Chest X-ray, AP view. Patient: 57 years old, sex M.
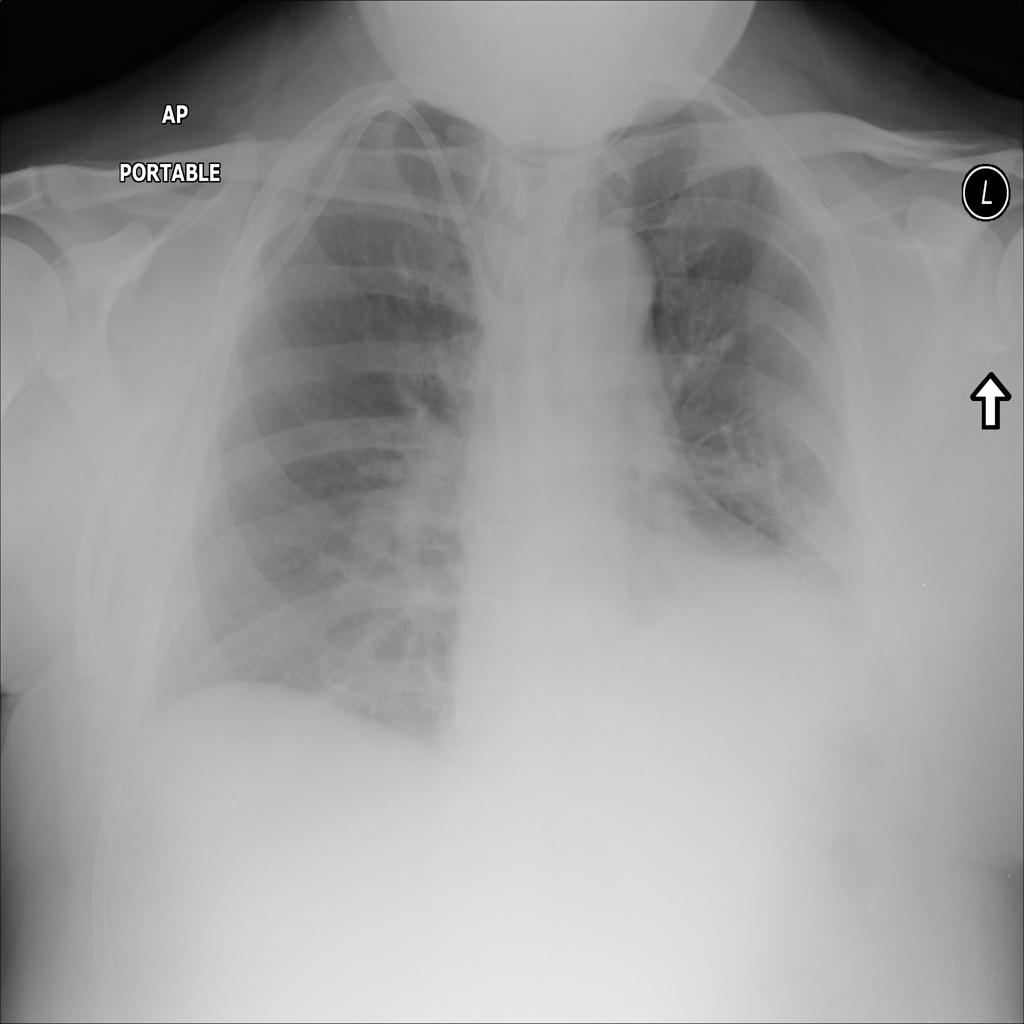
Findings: Effusion